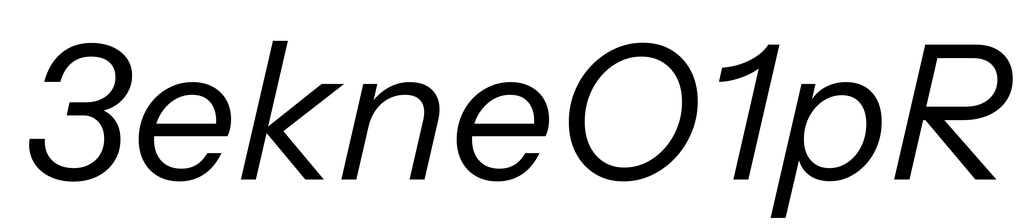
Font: InstrumentSans-Italic_Italic